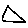
Label: triangle